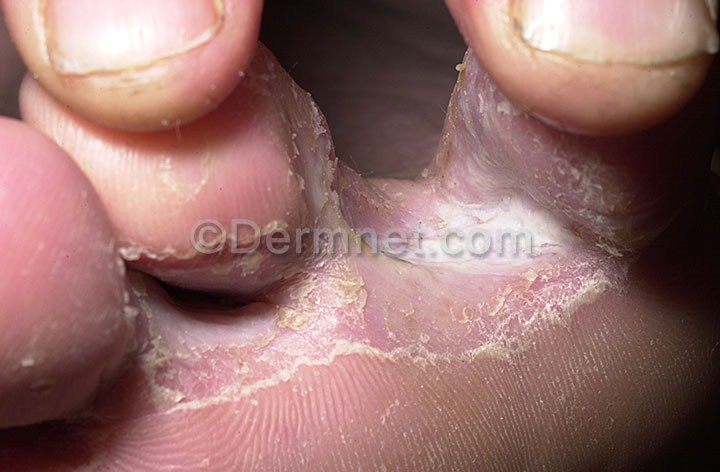
Disease: Tinea Ringworm Candidiasis and other Fungal Infections